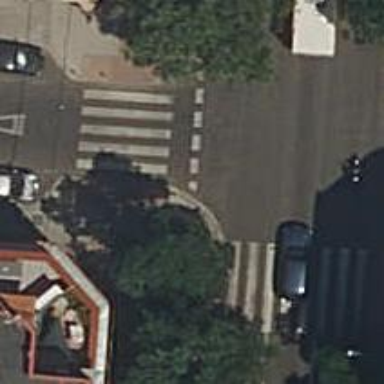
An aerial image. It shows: Marked road crossing.